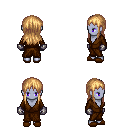
a pixel art fantasy rpg character, female body template, dark elf, purple skin, brown robe, gold greaves, light blonde unkempt hairstyle, metal gloves, brown slippers, four views (front, back, left, right), 2x2 character sprite sheet, small pixel art, hard edges, no anti-aliasing